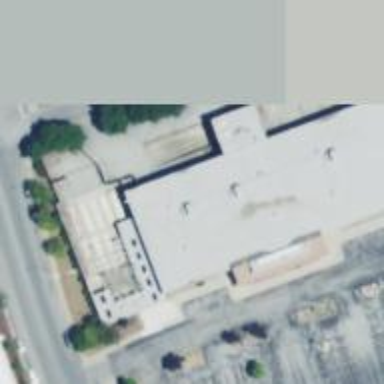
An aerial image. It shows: Building that is motorcycle shop.